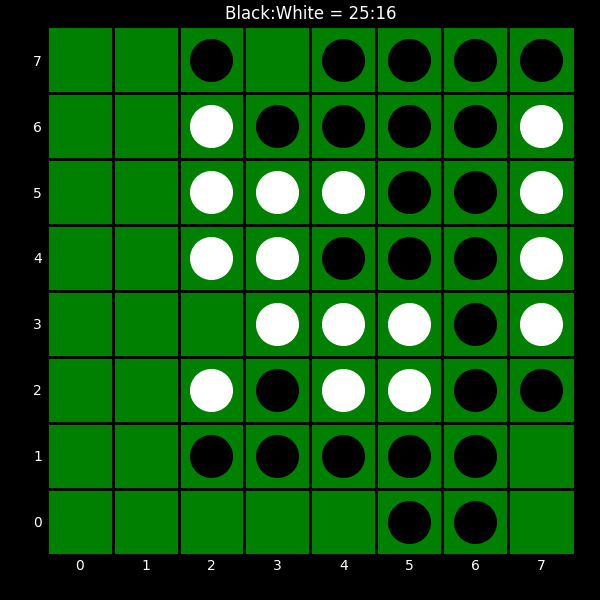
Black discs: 25
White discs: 16